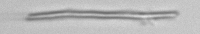
Label: fiber